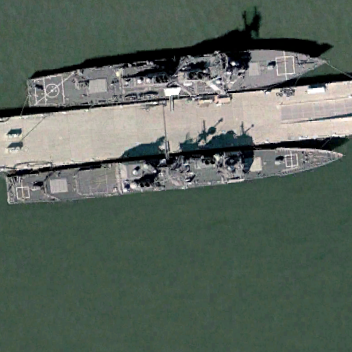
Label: cruiser